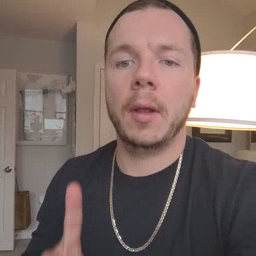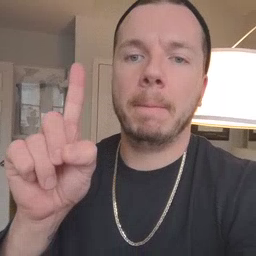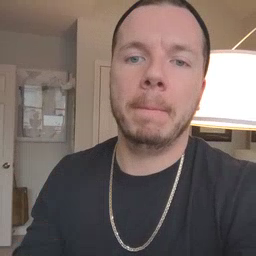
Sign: up